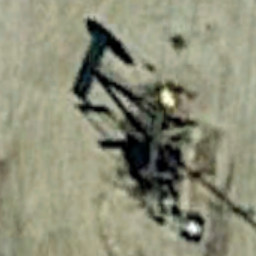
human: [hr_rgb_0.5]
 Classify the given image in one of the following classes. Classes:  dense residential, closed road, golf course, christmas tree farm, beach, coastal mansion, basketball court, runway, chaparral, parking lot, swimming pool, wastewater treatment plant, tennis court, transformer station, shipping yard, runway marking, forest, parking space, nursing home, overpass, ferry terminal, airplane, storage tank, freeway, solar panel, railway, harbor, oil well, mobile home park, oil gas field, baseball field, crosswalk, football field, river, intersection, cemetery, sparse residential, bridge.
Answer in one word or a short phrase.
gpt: oil well